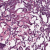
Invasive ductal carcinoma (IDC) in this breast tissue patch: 0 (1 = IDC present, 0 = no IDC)